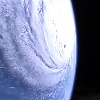
Label: cloud